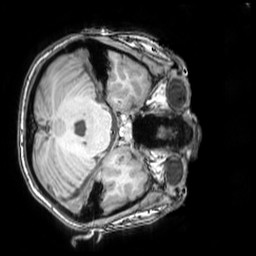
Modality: T1w
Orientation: axial
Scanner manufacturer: philips
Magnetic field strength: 3 T
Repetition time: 0.008082 s
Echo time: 0.0037 s